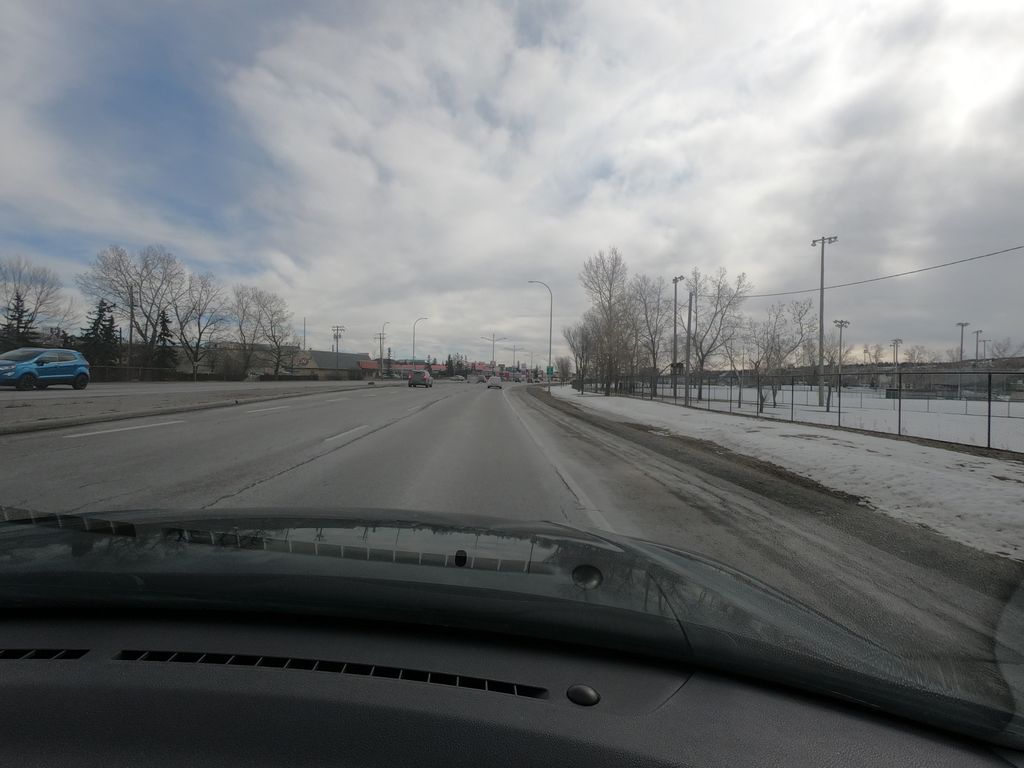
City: calgary